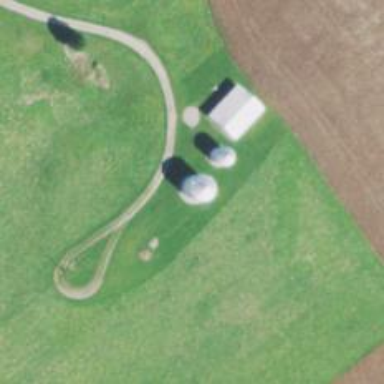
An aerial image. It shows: Silo.